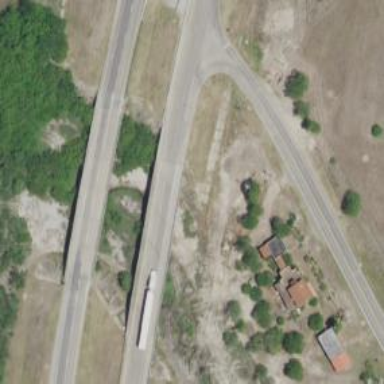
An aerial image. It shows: Bridge over expressway.